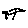
Label: bird